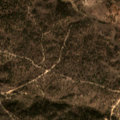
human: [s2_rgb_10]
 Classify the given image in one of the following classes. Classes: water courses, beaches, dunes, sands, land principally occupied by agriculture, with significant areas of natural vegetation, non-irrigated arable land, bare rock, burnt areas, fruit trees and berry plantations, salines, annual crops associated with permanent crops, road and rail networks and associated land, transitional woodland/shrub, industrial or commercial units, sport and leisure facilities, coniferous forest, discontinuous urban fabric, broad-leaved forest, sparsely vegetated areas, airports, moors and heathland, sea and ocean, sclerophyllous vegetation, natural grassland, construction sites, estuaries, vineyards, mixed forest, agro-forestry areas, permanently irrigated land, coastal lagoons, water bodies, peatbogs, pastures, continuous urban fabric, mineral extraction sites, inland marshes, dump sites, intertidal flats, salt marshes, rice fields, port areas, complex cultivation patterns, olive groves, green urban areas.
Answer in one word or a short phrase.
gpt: non-irrigated arable land, agro-forestry areas, broad-leaved forest, transitional woodland/shrub